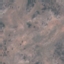
Land use / land cover class: HerbaceousVegetation